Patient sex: F
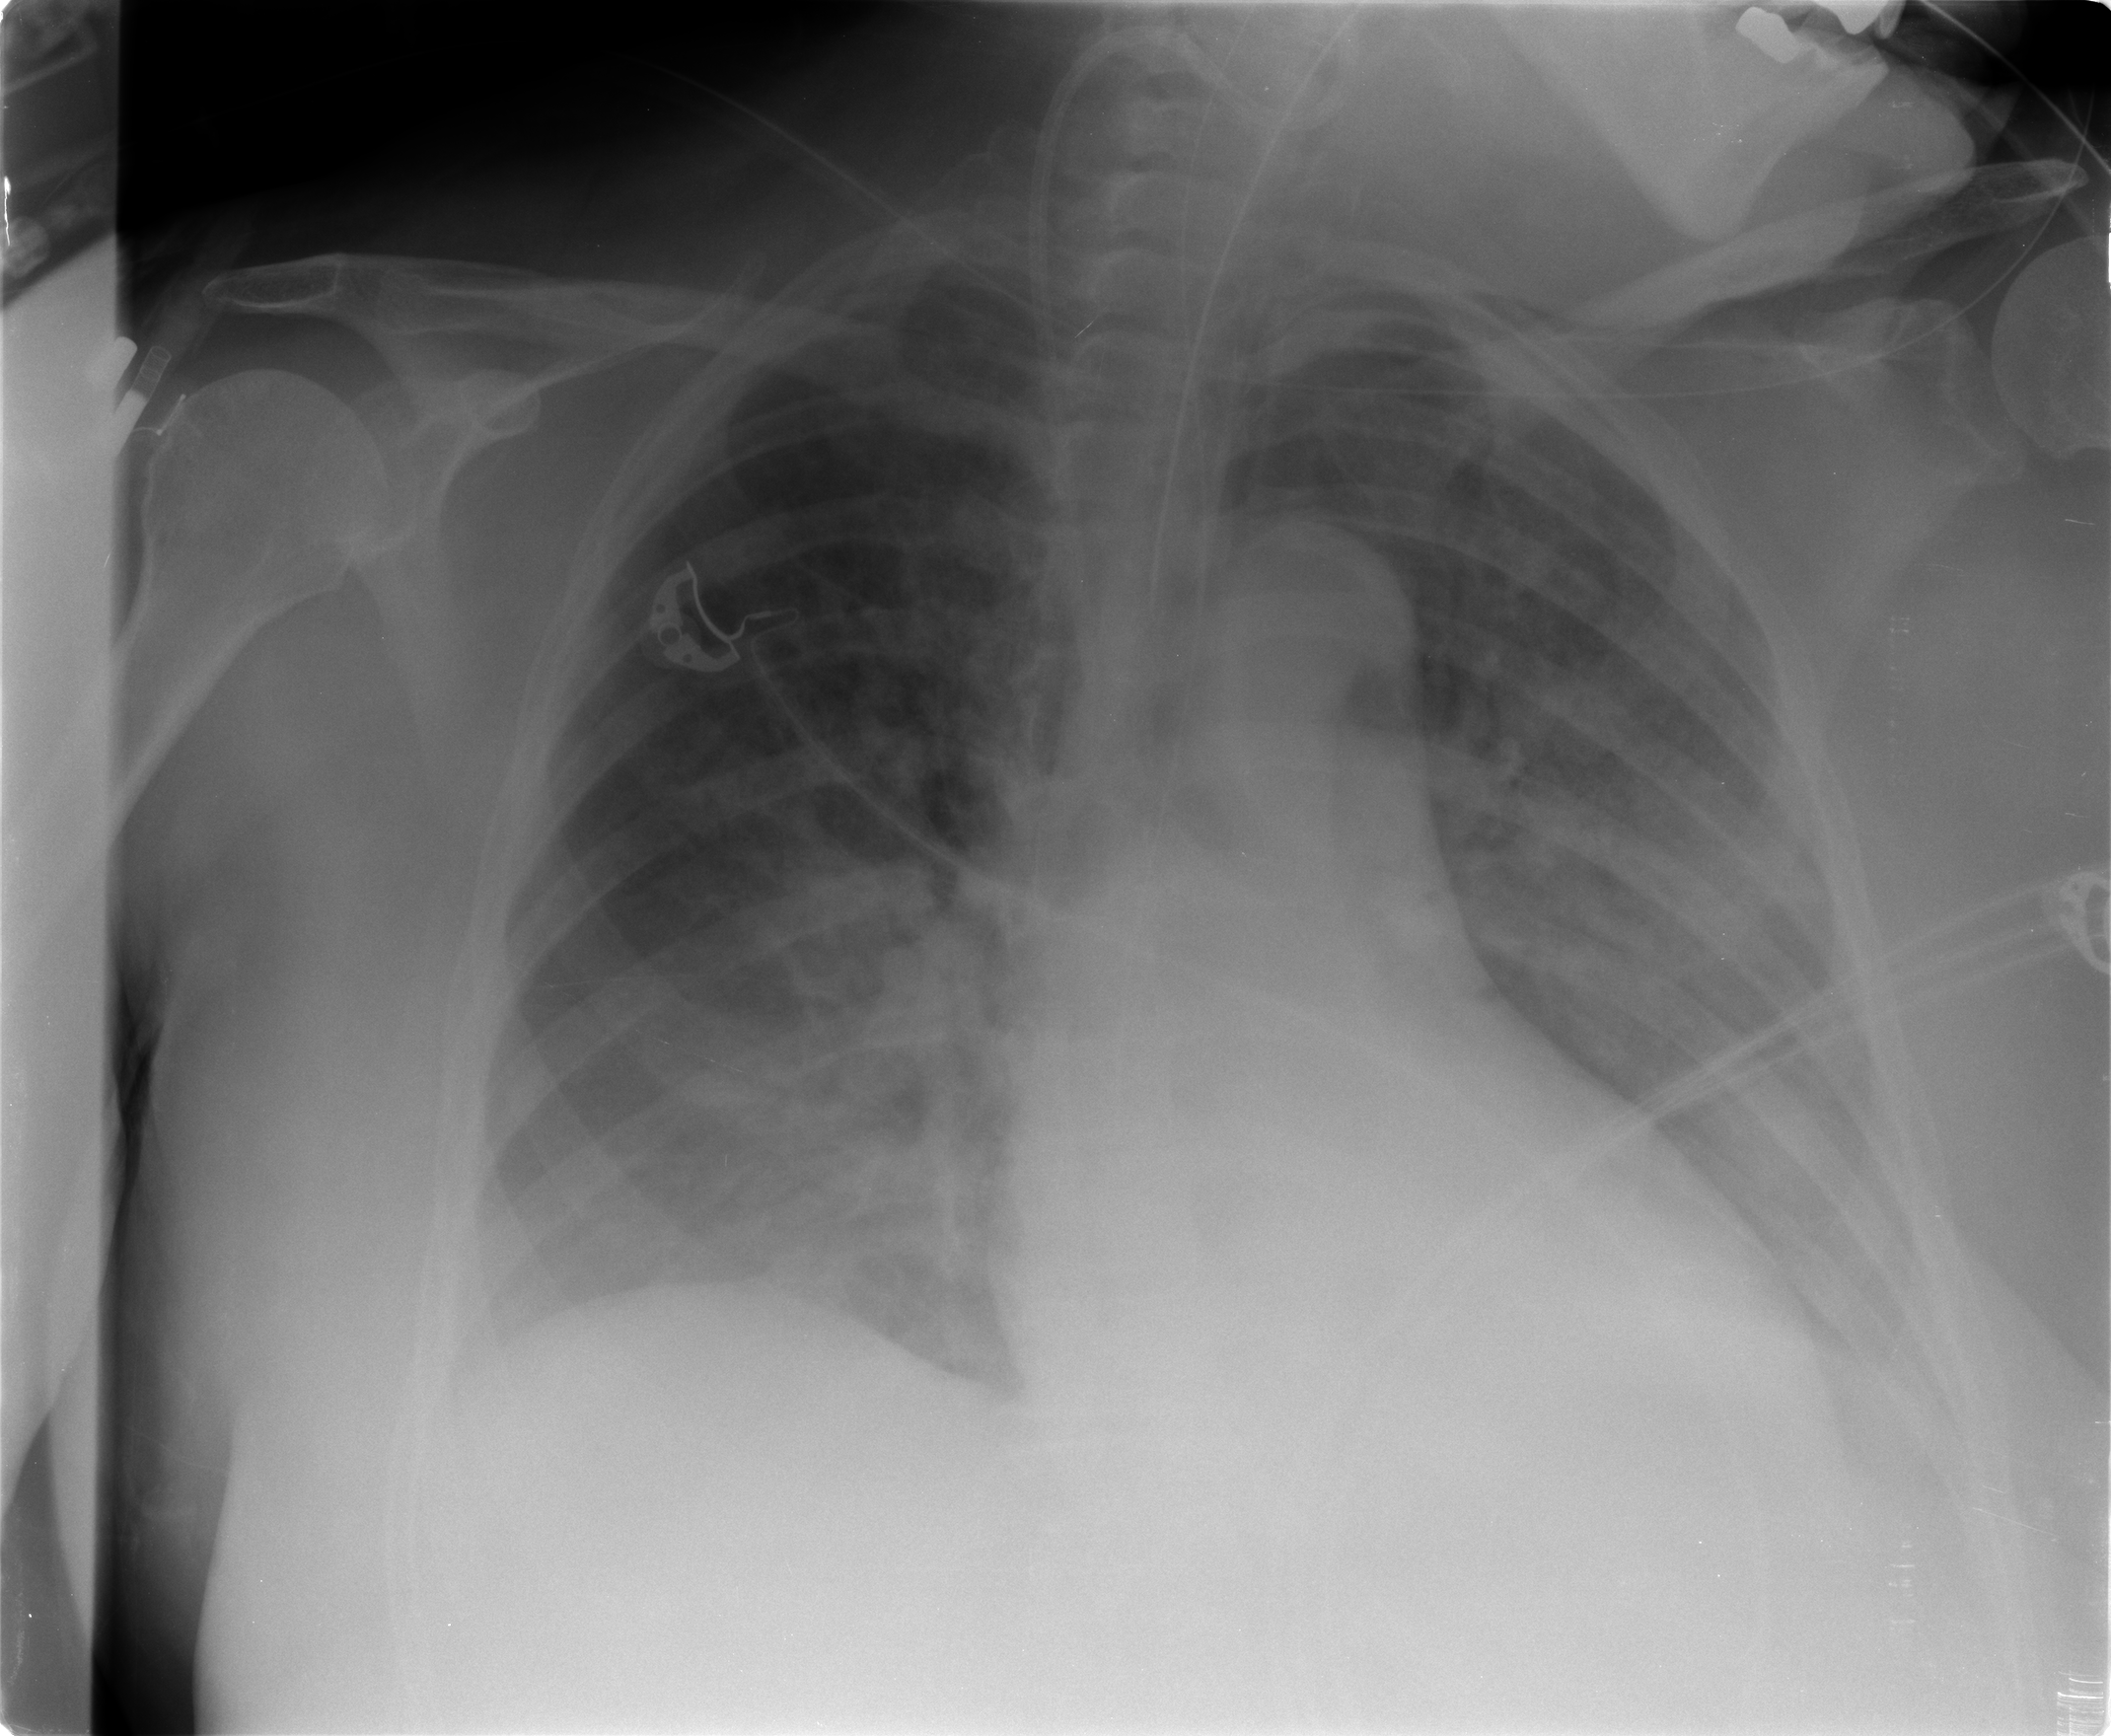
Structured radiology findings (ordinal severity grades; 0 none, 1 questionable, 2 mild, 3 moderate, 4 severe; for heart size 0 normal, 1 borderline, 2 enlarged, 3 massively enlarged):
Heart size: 0
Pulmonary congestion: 0
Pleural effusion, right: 2
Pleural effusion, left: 2
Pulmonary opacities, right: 2
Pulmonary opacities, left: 2
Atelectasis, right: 2
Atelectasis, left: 2